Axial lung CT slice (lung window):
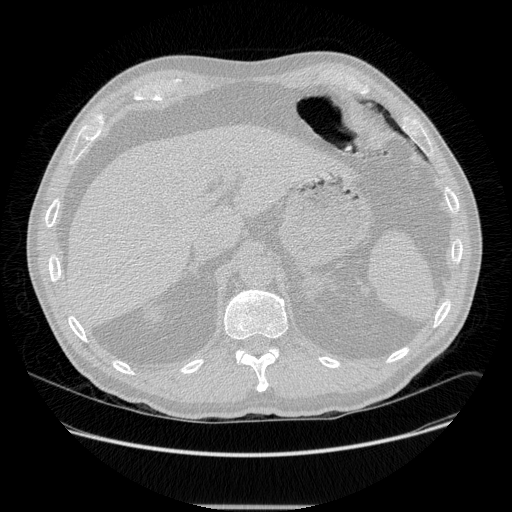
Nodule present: no